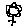
Label: flower